Interaction volume radius: 5 \u00c5
Interaction volume height: 25 \u00c5
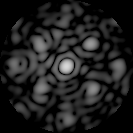
Disorder parameter: 0.5474